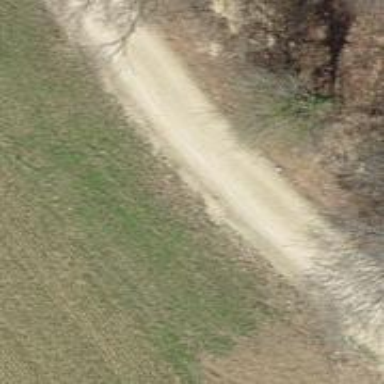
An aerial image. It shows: Track with grade 2 gravel surface.